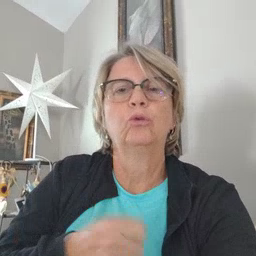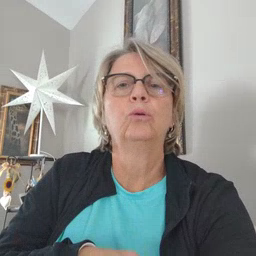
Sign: drawer